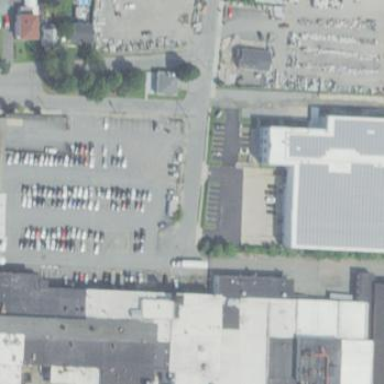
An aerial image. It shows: Building.